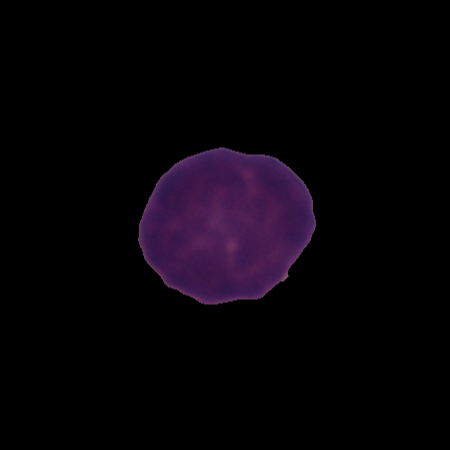
Label: healthy